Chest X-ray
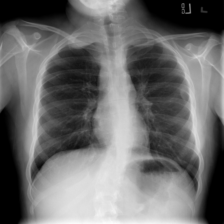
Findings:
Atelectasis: negative
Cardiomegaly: negative
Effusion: negative
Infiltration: negative
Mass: positive
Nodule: positive
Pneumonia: negative
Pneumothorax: negative
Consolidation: negative
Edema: negative
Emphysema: negative
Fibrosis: negative
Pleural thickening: negative
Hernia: negative